Interaction volume radius: 5 \u00c5
Interaction volume height: 15 \u00c5
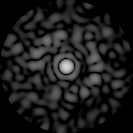
Disorder parameter: 0.8093